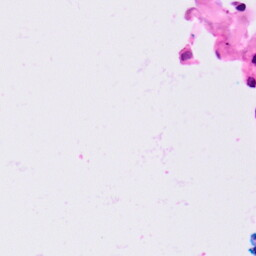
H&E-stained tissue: Lung